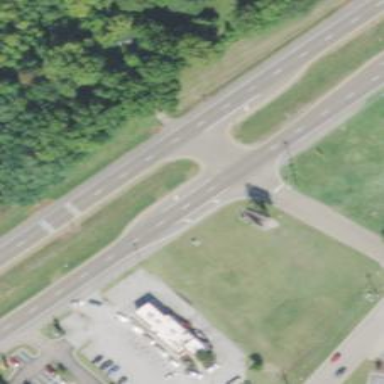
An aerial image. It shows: Asphalt dual carriageway classified as trunk highway.